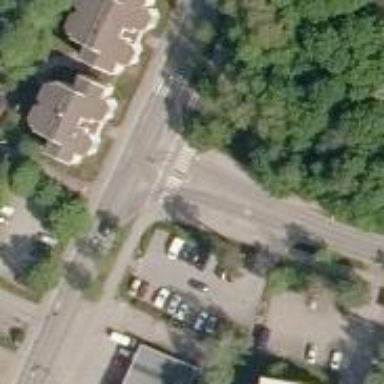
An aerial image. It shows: Crossing on asphalt cycleway.